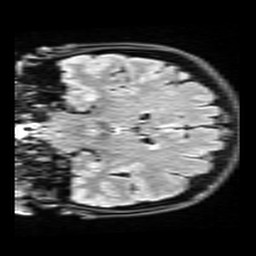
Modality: FLAIR
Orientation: coronal
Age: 63
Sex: female
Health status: healthy
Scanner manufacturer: siemens
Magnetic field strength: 3 T
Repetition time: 9 s
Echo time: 0.088 s